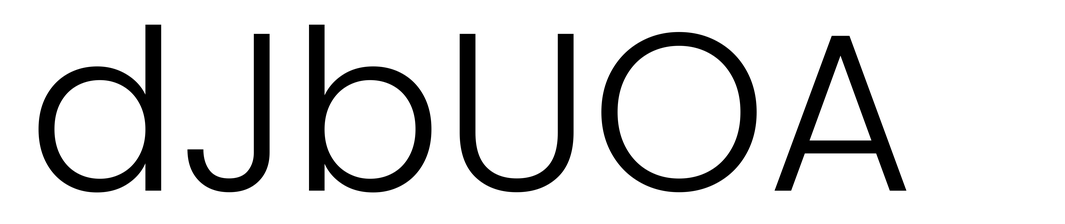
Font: Poppins-Light